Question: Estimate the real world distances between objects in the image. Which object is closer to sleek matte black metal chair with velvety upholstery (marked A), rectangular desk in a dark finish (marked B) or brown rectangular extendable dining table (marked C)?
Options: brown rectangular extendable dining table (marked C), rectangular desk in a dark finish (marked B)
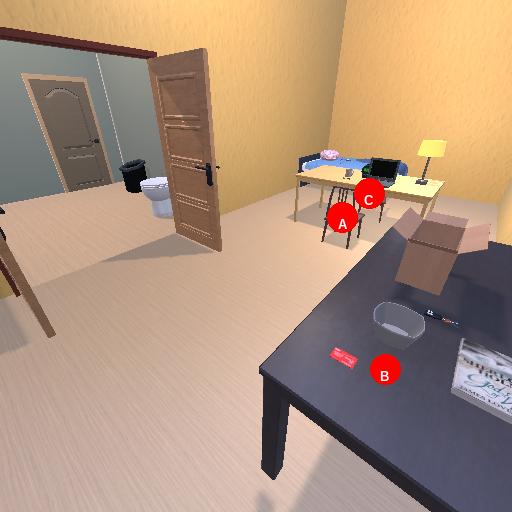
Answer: brown rectangular extendable dining table (marked C)